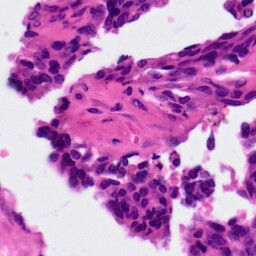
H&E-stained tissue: Ovarian